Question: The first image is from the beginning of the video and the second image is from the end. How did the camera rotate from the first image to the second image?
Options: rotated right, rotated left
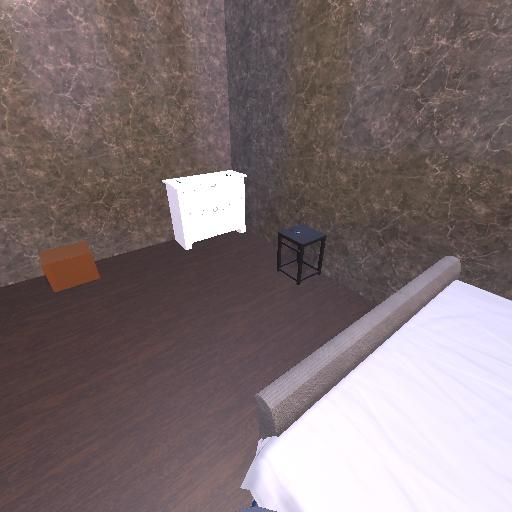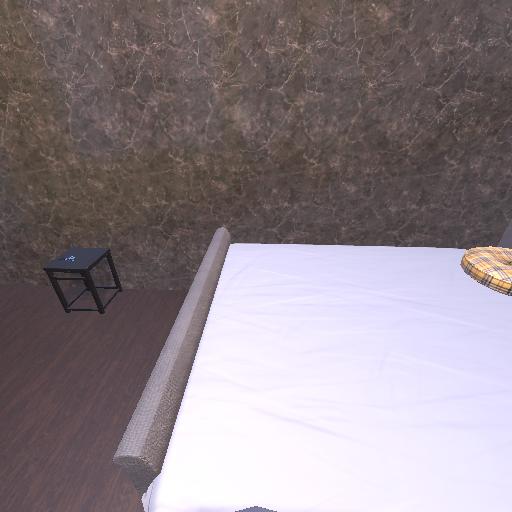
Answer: rotated right